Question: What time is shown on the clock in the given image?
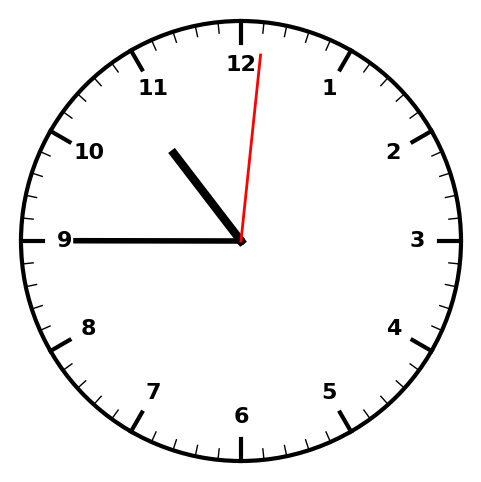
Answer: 10:45:01